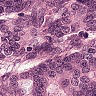
Metastatic tissue present: yes